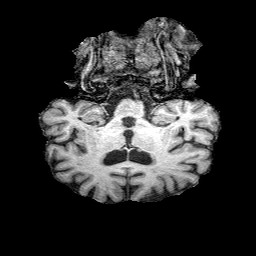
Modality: T1w
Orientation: sagittal
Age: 81
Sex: male
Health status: healthy